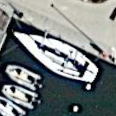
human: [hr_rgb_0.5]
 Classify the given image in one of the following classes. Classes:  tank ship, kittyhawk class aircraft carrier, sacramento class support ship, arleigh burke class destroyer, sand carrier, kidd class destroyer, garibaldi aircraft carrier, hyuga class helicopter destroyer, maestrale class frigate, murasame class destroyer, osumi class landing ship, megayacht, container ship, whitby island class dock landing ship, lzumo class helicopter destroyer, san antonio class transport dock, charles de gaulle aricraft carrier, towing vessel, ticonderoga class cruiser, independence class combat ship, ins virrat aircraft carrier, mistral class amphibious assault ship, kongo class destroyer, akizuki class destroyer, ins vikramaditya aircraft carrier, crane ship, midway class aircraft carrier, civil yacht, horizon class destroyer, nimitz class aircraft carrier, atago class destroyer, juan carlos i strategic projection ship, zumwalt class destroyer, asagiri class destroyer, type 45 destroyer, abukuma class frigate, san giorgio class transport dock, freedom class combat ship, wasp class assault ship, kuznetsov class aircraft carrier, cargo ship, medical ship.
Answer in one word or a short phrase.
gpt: Civil yacht